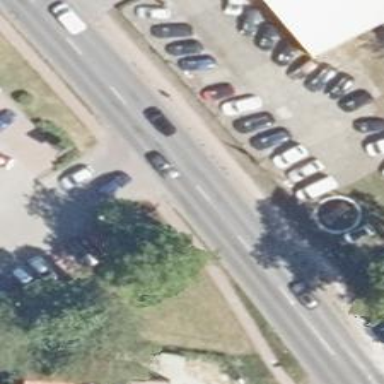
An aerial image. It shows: Secondary road with asphalt surface. It has separate sidewalks on both sides.